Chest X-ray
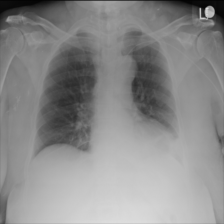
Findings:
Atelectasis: negative
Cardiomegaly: negative
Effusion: negative
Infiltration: positive
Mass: negative
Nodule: negative
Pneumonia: negative
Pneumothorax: negative
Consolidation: positive
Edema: negative
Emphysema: negative
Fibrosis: negative
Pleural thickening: negative
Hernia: negative